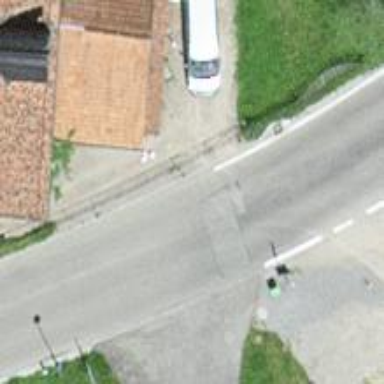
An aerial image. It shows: Bus stop with platform for public transport.